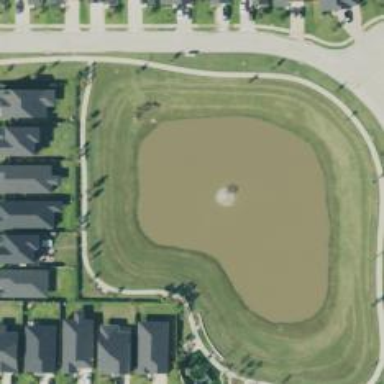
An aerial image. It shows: Detention basin for water.